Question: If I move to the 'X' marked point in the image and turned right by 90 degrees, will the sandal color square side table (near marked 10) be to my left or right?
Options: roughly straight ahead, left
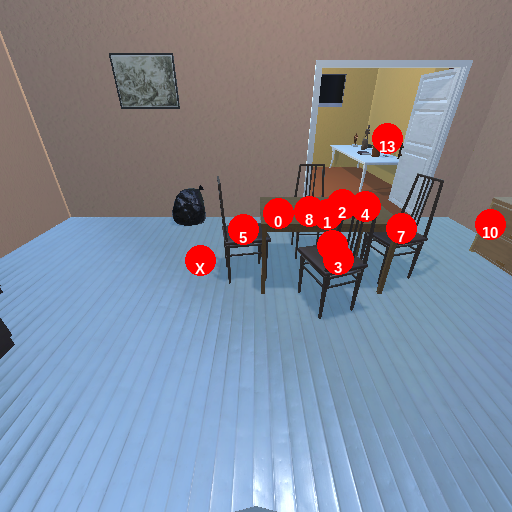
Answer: roughly straight ahead